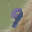
Label: 9